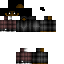
A male human skin with dark skin, wearing brown bald dressed in a black hoodie and brown pants, featuring a closed mouth.